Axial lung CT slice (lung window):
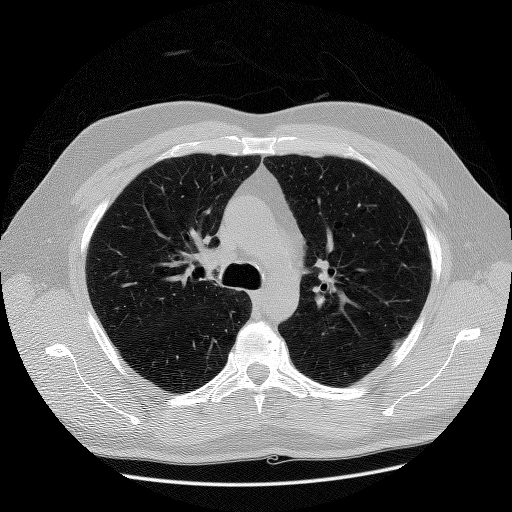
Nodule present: no